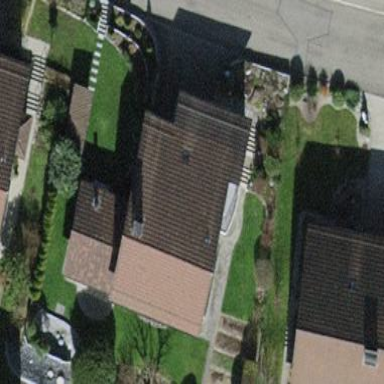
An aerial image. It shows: Detached building.